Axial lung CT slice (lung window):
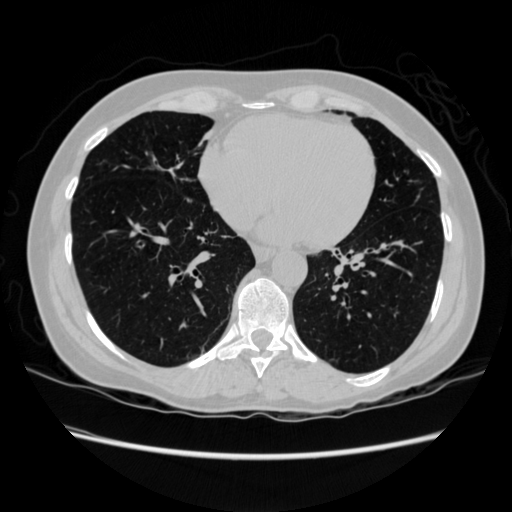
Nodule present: no